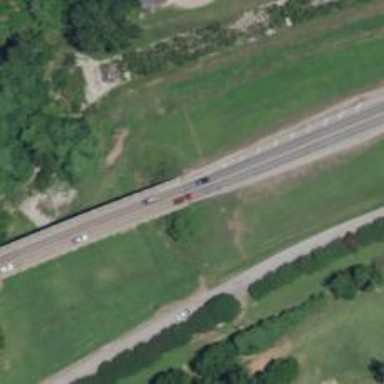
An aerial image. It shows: Primary highway crossing over bridge.